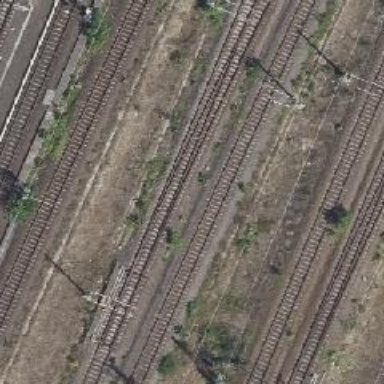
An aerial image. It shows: Railway track with contact lines for electrification.